Question: I would like to remove or change color of image overlay at the end of ListView (Android Honeycomb). In the screenshot which I attached, I mean the blue image effect on the bottom of list. It is not android:cacheColorHint - it must be something else and I don't know what. Can somebody help me? Thanks!

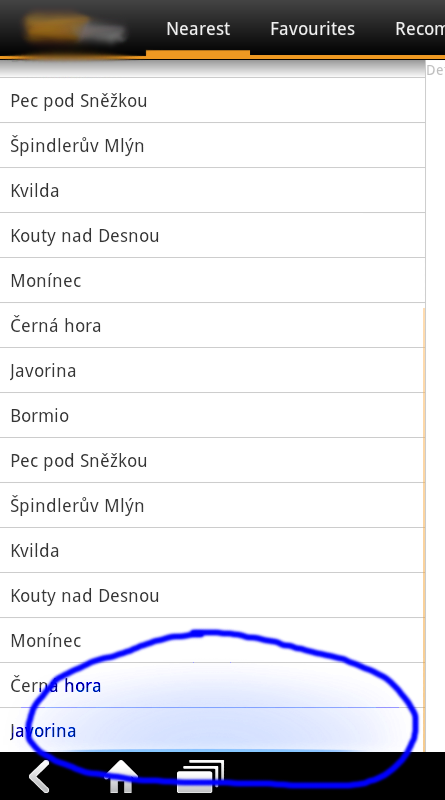
Answer: Set this on property on your ListView:
'''
android:fadingEdge="none"
'''